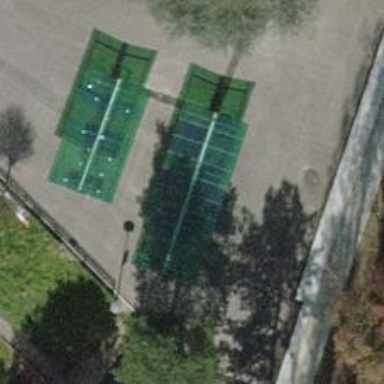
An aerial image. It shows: Bicycle parking area with stands.